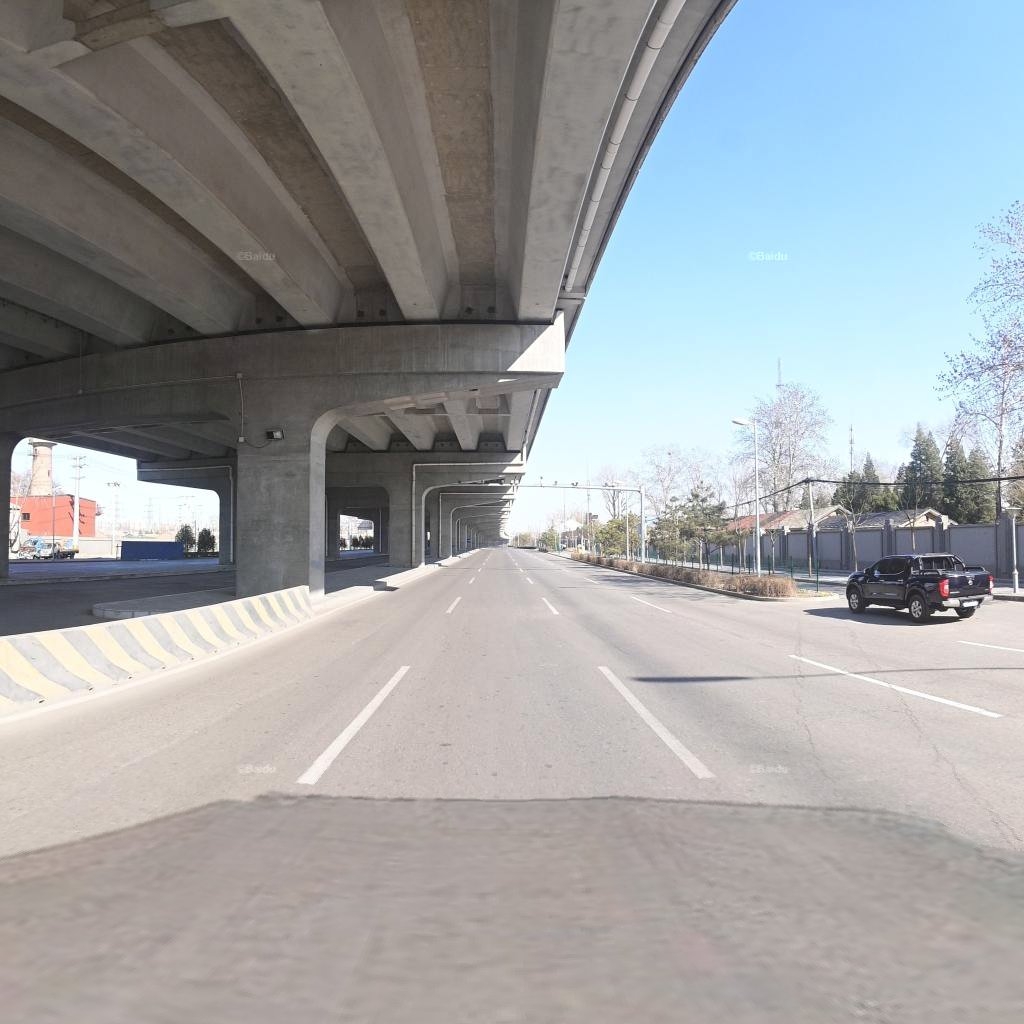
Region: Chaoyang
Road damage annotations: longitudinal crack, longitudinal crack